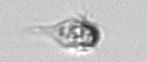
Label: Mesodinium